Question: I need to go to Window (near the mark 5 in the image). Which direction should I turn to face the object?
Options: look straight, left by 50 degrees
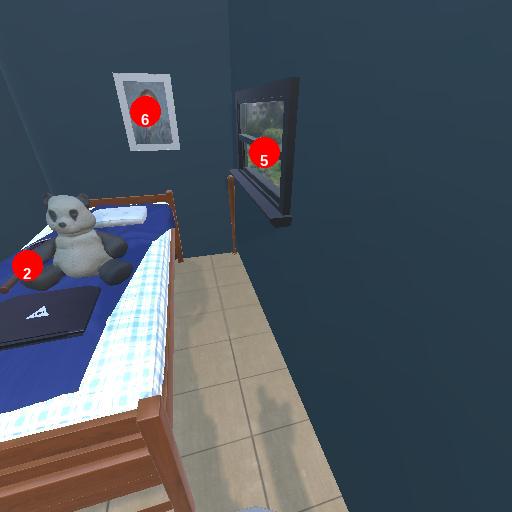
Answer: look straight